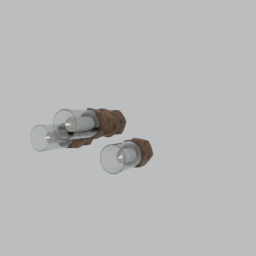
Label: decoration